Current action and preconditions to check: trajectory_clear

Your task: For each precondition in the list above, predict whether it will hold at this action.

Consider the current scene as observed from the mobile robot's camera, and analyze the predicted future states of all dynamic agents (e.g., people, animals, vehicles, or any moving entities) within the NEXT SECOND.

IMPORTANT: Only answer "very likely" if you are absolutely certain—based on strong, clear evidence—that a dynamic agent will violate the precondition in the predicted future state. Do NOT answer "very likely" for unlikely, ambiguous, or low-probability risks.

Ask yourself for each precondition: Is there a high probability, with clear and convincing evidence, that the predicted future states of any dynamic agent will interfere with the predicted future state of the currently executing action within the NEXT SECOND, causing that precondition to fail?

Assess the risk level based on these predictions. Use "likely" or "very likely" if motions create a clear risk of interference.

Use "neutral" or "improbable" if agents are nearby but their predicted paths are clearly diverging or non-conflicting.

Failure Risk Categories: "very improbable", "improbable", "neutral", "likely", "very likely"

Answer Format: Output ONLY the probability_of_failure value from these categories: "very improbable", "improbable", "neutral", "likely", "very likely"

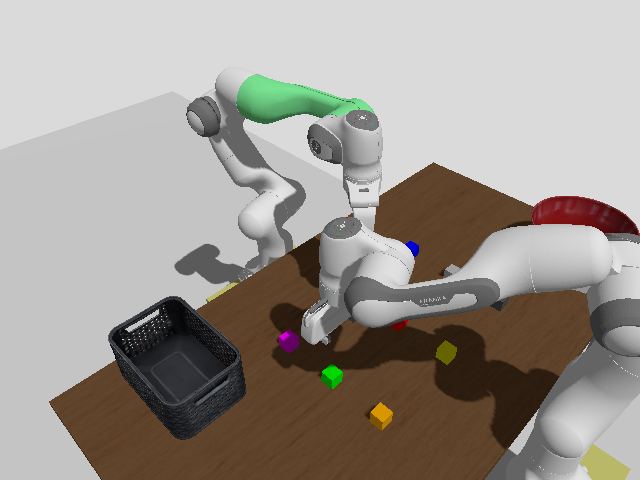

Answer: improbable